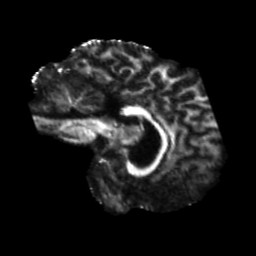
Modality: FA
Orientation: sagittal
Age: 45
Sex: male
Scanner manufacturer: siemens
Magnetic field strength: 3 T
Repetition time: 5.47 s
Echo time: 0.0854 s